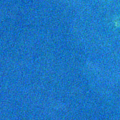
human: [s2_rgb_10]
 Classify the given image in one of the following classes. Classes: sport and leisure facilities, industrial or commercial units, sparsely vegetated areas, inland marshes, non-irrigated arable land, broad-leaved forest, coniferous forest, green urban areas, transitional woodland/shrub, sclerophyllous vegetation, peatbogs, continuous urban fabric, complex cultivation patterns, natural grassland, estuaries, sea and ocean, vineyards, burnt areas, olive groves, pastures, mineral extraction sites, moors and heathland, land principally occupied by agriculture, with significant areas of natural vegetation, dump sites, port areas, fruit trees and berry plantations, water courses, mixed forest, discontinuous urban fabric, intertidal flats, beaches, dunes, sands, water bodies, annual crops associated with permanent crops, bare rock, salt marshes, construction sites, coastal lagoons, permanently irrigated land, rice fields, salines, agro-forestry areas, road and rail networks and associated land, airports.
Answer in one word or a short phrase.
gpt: sea and ocean